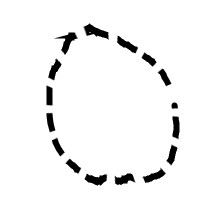
Shape: circle